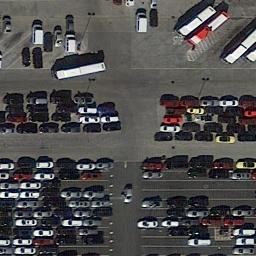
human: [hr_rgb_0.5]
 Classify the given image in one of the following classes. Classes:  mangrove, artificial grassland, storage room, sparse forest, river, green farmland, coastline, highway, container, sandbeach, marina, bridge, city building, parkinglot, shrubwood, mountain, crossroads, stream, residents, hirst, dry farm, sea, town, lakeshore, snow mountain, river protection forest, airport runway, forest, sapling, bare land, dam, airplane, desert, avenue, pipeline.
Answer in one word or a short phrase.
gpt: parkinglot